Question: Is there any way to scale the segment's text label/legend according to their size. For example if they segment is really small, the label would decrease in size/scale to not get cut off by separators.
Example:

Thanks!
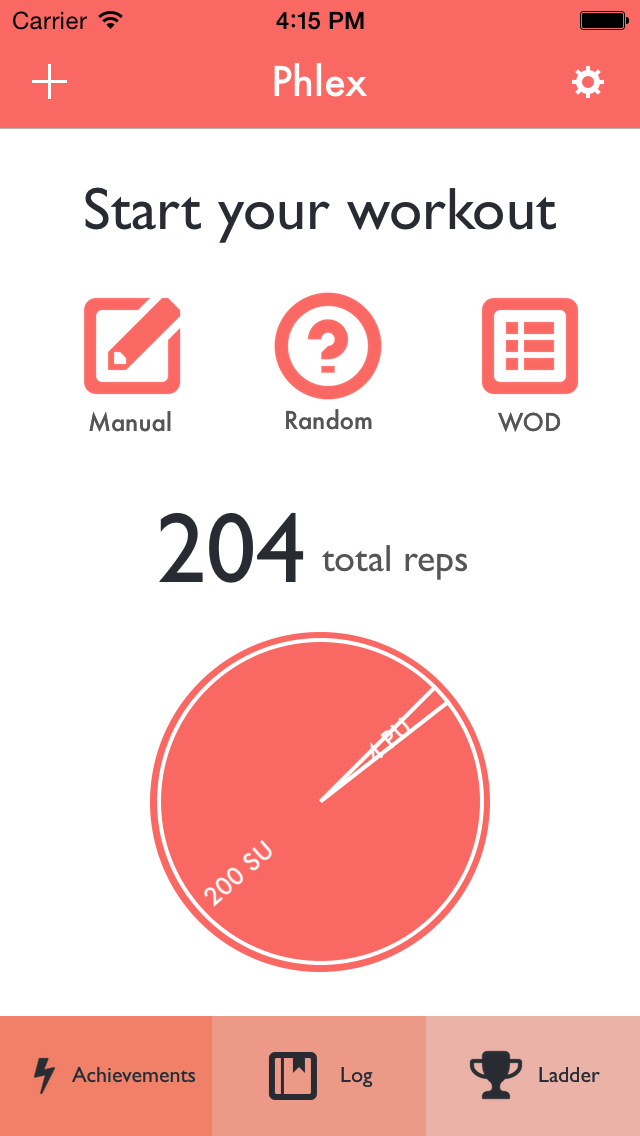
Answer: The plot won't automatically adjust the labels, but you can use custom data labels to adjust the text style and/or offset for individual labels based on your data.